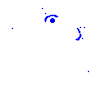
Particle: pion